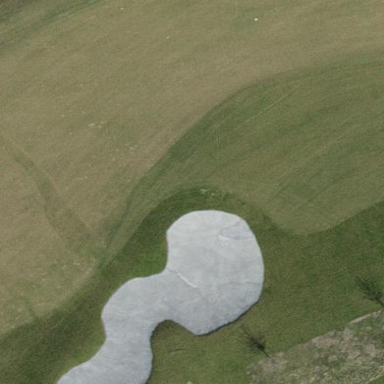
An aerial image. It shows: Golf bunker filled with natural sand.